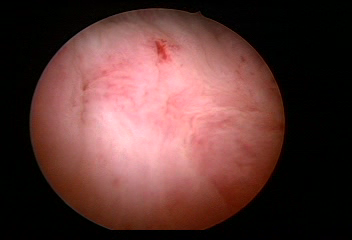
Modality: WLC
Class: Normal mucosa
Bladder cancer association: No